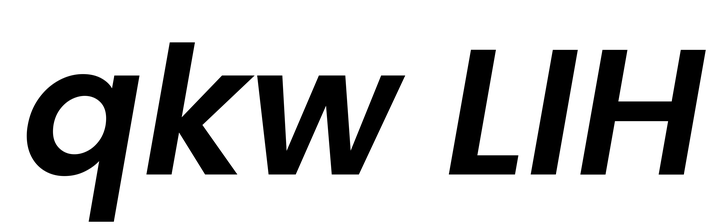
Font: Poppins-SemiBoldItalic